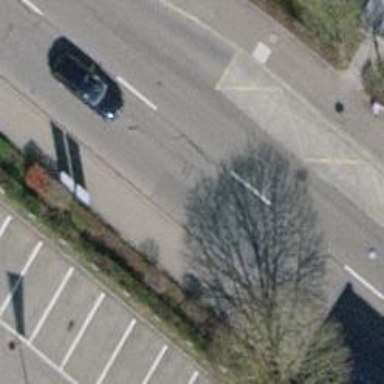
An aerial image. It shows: Bus stop for trolleybuses with designated stop position for public transport.